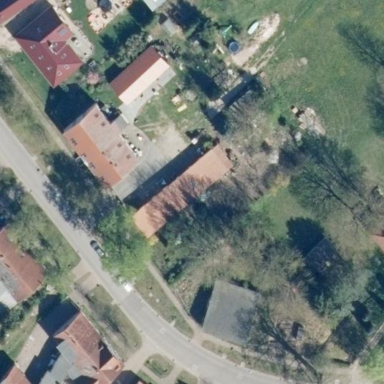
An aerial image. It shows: Garage.